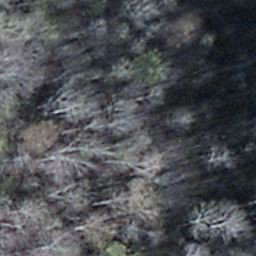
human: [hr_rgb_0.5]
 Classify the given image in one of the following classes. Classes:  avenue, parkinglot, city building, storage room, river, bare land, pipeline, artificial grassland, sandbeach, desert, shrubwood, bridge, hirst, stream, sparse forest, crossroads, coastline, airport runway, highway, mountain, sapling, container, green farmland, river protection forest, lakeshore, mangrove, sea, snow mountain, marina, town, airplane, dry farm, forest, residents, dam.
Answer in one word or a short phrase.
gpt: shrubwood